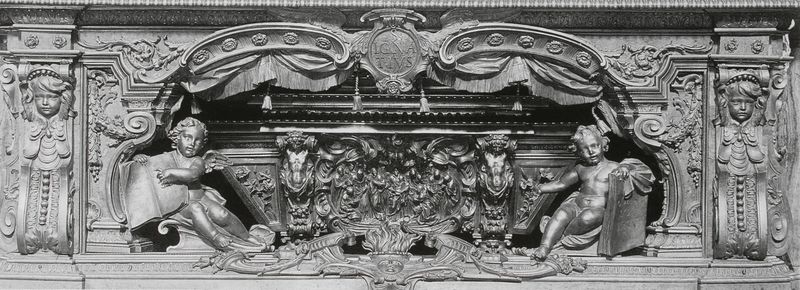
Titel: Vorderseite des Altars des S. Ignazio im linken Querschiff
Standort: Rom
Institution: Il Gesù
Schlagwörter: dunkel, feuer, flügel, kopf, nackt, schatten, weiß, sitzen, blumen, grau, haar, holz, köpfe, licht, nase, schmuck, schwarz, säule, säulen, tisch, zeichen, blick, tiere, tuch, muster, ornament, schleife, architektur, arm, augen, barock, gesicht, sockel, stein, füllhorn, vorhang, felder, kirche, fransen, haare, kordeln, stoff, bühne, theater, locken, kinder, pferde, engel, putte, skulptur, relief, schrift, bücher, liegen, bogen, italien, giebel, pilaster, figuren, querformat, kartusche, vorhänge, detail, symmetrie, inschrift, glanz, dekor, ornamente, lciht, metall, stuck, tiefe, quaste, bronze, plastik, podest, knie, zeigen, geschlossen, foto, photographie, eisen, nische, offen, buch, medaillon, dom, schichtung, flammen, linear, porträts, symmetrisch, form, gebet, altar, kathedrale, kapitell, schnitzerei, photo, wandschmuck, fries, wappen, sims, gesims, sarg, voluten, grab, christlich, troddel, religiös, heiliger, horizontal, troddeln, konsolen, basis, konkav, trottel, schnecken, vorlage, putten, reliefs, anbetung, guss, putti, schrein, pendel, sakral, gerollt, karyatiden, tatzen, verzierungen, lade, gedrechselt, quasten, grabmal, gebälk, gedenkstein, arkanthus, blei, basen, gehauen, latein, sarkophag, füllhörner, rocaille, unterbau, trodel, medaillons, epitaph, mensa, masken, eroten, opulent, verkröpft, ignatius, bundeslade, wandrelief, perlschnur, pedes, ehern, antependum, heiligengrab, hochbarock, konvek, kroe, vorlagenpilaster, zwei boten, hermenpilaster, loyola